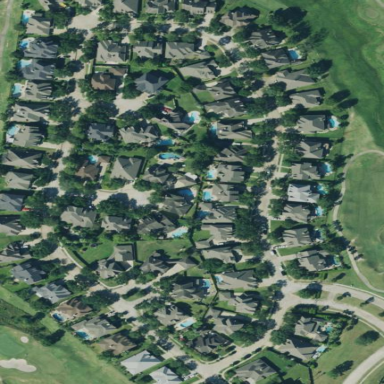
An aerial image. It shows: Residential area composed of single-family homes.